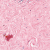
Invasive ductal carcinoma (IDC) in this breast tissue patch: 0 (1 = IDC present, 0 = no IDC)